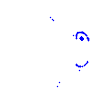
Particle: pion